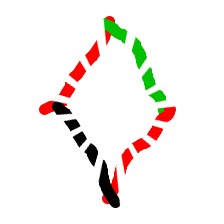
Shape: rhombus